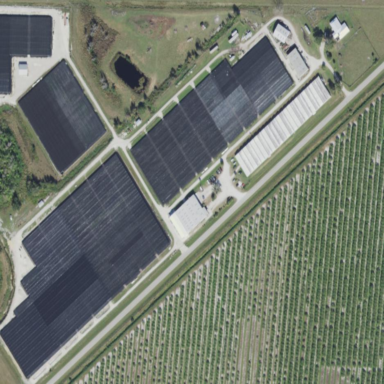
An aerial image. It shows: Plant nursery cultivating trees.